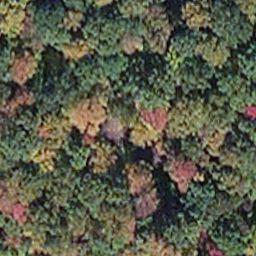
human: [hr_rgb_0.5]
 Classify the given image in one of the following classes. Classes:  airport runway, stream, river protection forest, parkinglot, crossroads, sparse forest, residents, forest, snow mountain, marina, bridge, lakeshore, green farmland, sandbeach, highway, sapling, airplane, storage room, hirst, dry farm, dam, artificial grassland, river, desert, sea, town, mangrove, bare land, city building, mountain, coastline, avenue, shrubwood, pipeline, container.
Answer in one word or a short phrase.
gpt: mangrove